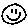
Label: smiley face